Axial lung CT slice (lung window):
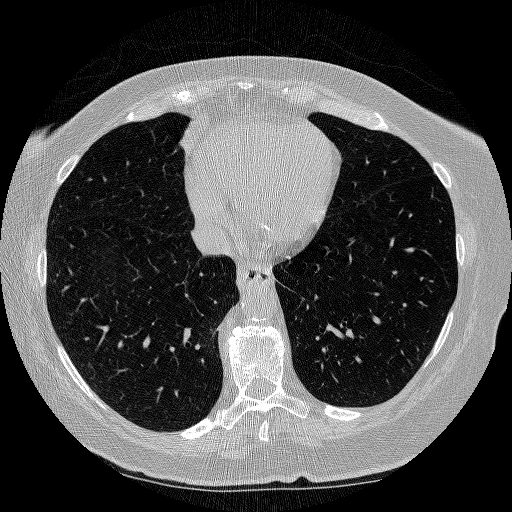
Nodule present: no